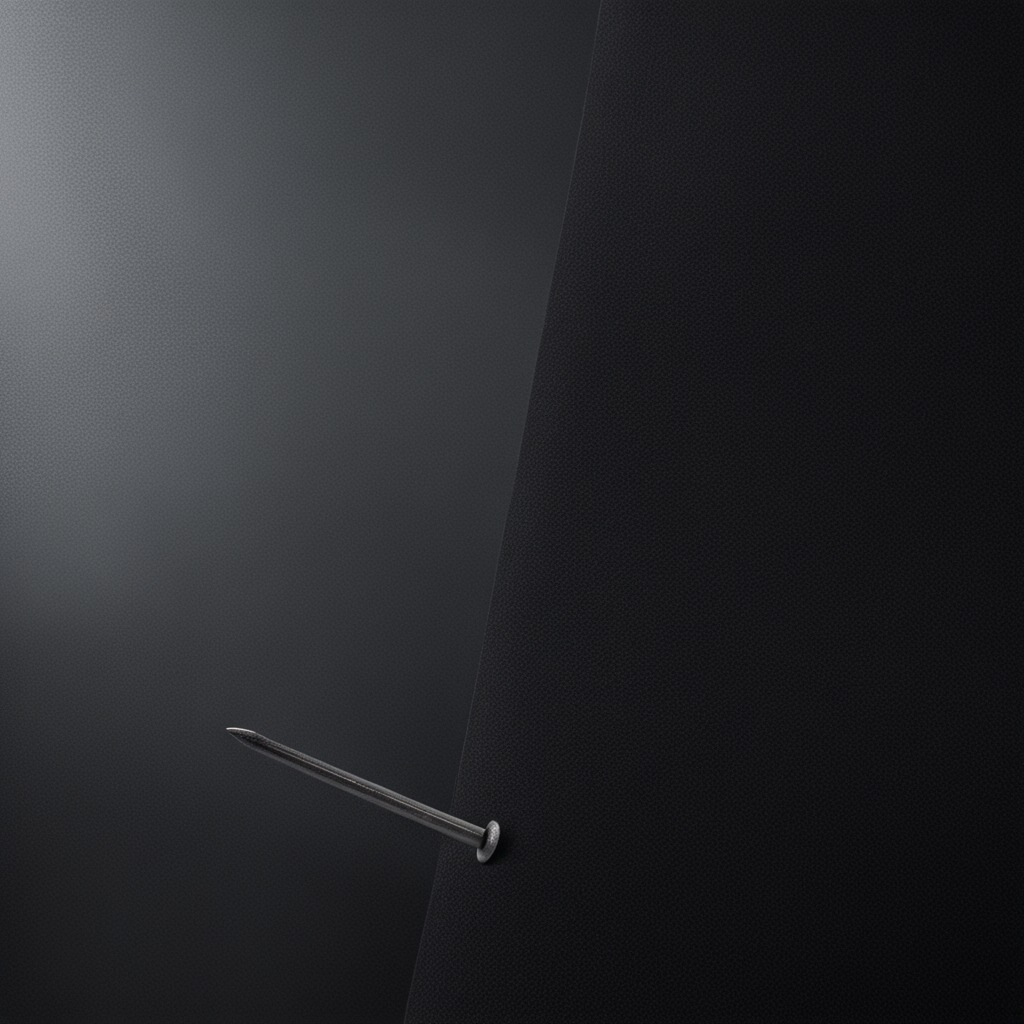
An iron nail is lying on the clean granite tabletop covered with a black rubber mat inside a workshop under bright overhead lighting crisp shadows high clarity worn but beneath the mat.